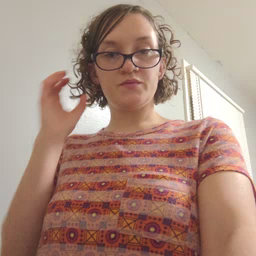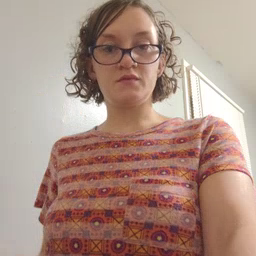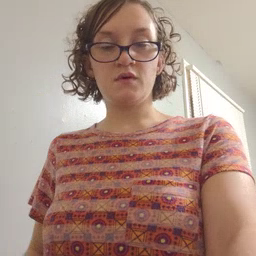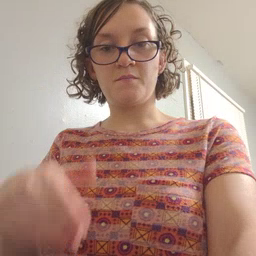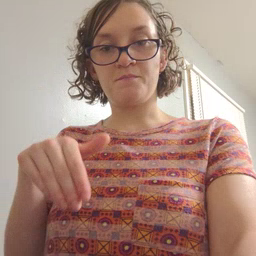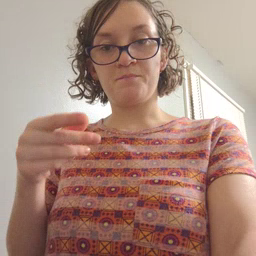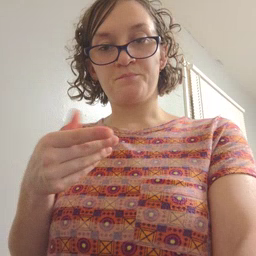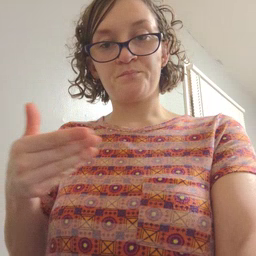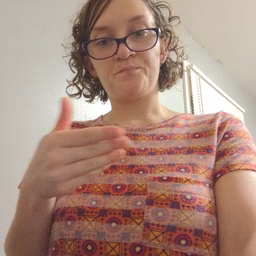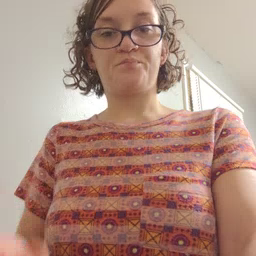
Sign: puppy